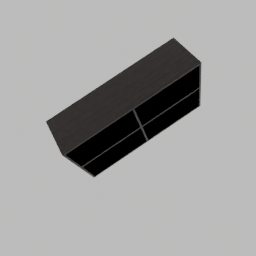
Label: furniture